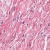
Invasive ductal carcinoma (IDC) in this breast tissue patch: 0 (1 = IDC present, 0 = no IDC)